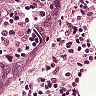
Metastatic tissue present: yes